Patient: sex M, age 76
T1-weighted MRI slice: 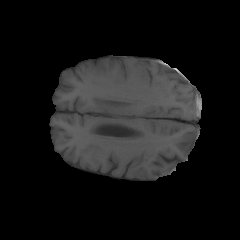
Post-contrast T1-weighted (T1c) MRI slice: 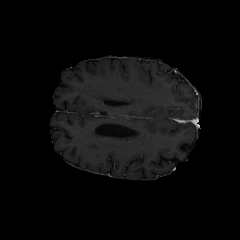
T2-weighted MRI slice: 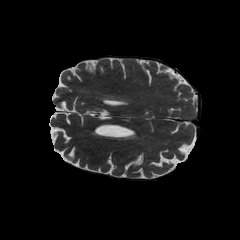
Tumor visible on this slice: no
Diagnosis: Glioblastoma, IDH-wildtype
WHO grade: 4